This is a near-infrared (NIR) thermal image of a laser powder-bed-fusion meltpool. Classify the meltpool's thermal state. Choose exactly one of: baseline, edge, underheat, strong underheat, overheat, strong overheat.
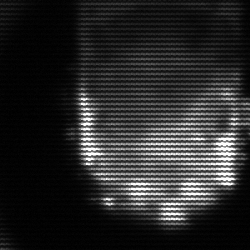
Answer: baseline